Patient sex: M
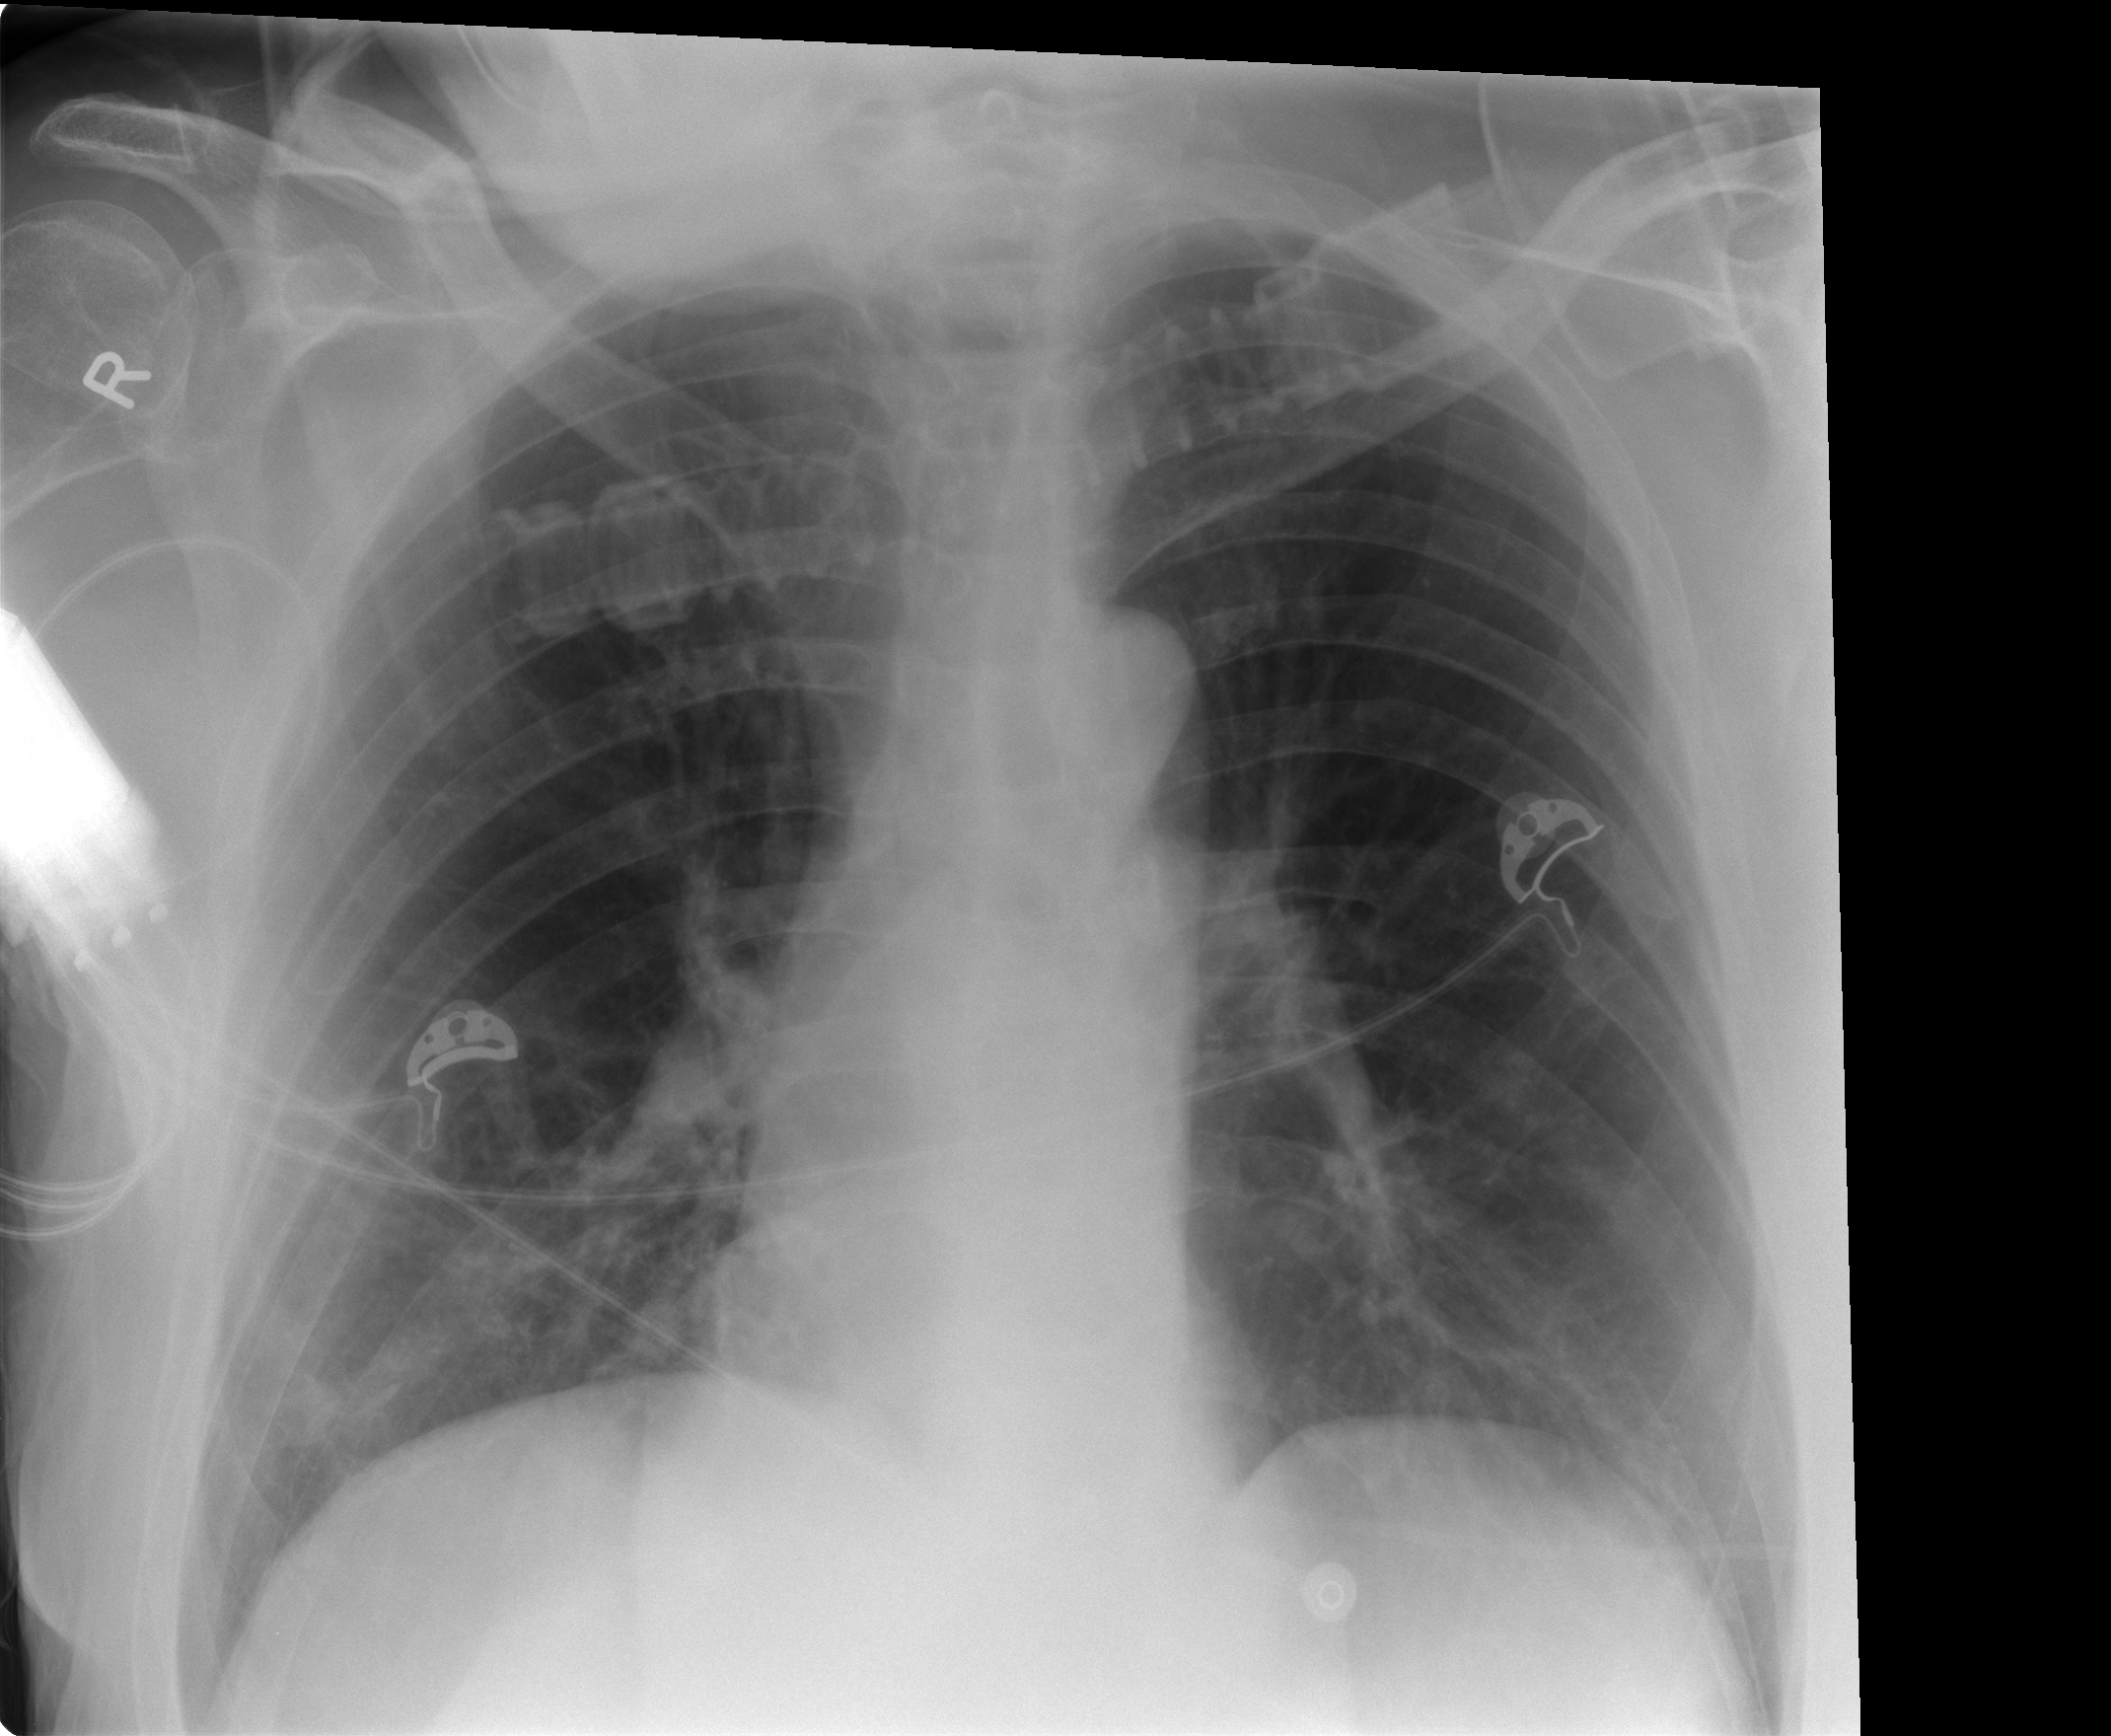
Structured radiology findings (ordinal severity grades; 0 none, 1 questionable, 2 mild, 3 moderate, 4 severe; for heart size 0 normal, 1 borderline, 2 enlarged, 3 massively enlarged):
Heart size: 0
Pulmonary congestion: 0
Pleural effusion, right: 0
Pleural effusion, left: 0
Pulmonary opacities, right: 2
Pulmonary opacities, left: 0
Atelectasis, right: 2
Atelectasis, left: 0